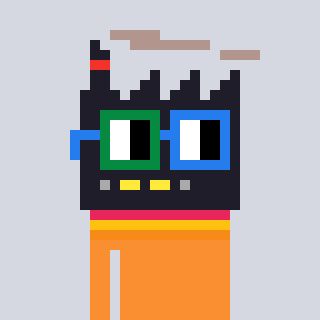
a pixel art character with square green and blue glasses, a factory-shaped head and a orange-colored body on a cool background